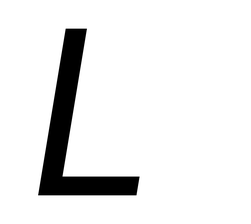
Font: Inter-Italic_Italic